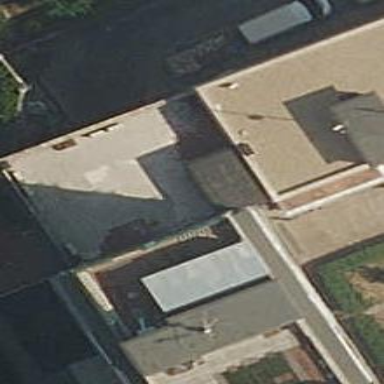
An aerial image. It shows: Kindergarten building.